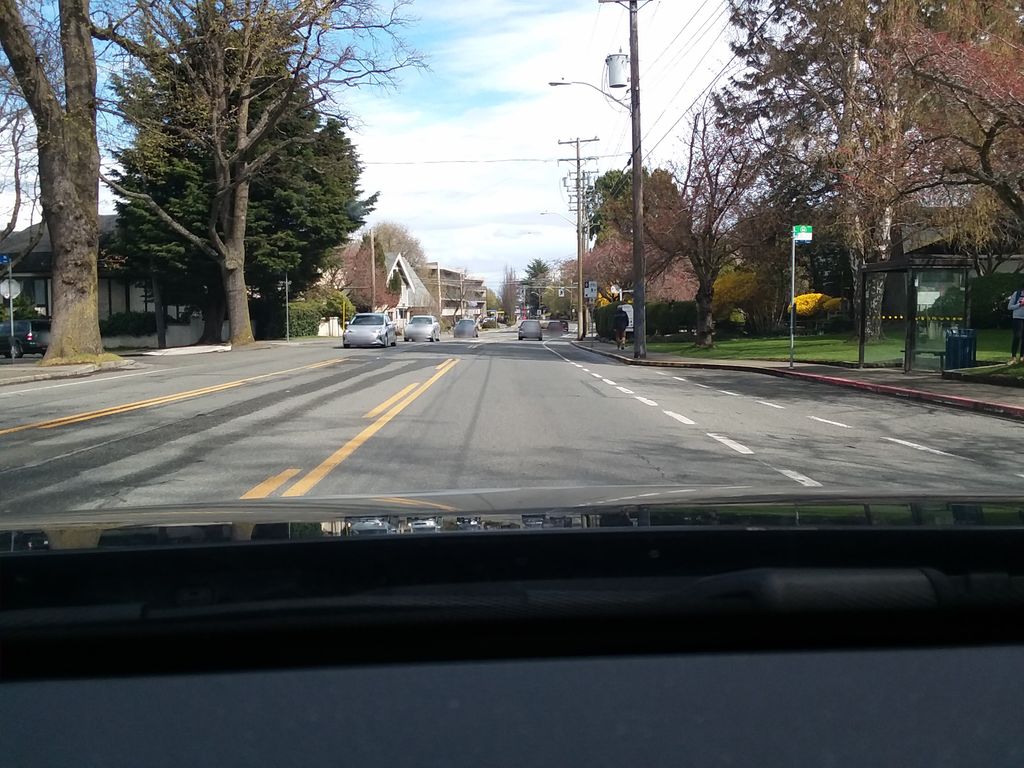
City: victoria